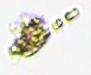
Label: Detritus